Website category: university
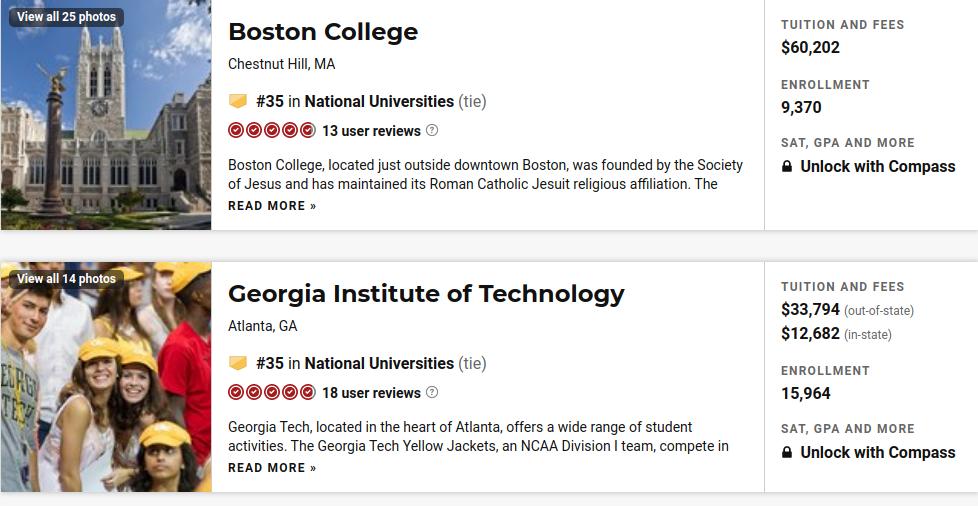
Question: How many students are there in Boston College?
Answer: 9,370

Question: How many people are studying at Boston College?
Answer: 9,370

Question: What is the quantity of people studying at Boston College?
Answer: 9,370

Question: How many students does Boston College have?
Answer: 9,370

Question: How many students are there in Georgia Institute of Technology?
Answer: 15,964

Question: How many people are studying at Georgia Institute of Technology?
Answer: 15,964

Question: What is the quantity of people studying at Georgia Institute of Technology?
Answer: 15,964

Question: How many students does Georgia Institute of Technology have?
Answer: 15,964

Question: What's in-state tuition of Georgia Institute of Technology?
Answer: $12,682

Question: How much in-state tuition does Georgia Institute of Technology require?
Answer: $12,682

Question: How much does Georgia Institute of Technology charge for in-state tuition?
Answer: $12,682

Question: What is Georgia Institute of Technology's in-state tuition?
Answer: $12,682

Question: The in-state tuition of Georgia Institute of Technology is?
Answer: $12,682

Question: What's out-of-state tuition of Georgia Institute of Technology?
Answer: $33,794

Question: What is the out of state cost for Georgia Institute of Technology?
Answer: $33,794

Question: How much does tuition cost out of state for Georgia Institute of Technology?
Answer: $33,794

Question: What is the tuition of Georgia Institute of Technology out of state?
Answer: $33,794

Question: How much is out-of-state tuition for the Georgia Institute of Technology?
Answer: $33,794

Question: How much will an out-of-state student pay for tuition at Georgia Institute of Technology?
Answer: $33,794

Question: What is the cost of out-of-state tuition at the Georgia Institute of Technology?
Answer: $33,794

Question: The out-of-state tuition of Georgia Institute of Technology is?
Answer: $33,794

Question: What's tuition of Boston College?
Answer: $60,202

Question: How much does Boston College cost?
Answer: $60,202

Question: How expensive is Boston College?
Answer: $60,202

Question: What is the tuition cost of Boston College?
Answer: $60,202

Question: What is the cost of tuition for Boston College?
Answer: $60,202

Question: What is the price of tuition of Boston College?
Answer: $60,202

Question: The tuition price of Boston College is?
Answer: $60,202

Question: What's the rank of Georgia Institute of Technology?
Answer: #35

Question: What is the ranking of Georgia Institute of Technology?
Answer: #35

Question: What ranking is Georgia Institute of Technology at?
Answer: #35

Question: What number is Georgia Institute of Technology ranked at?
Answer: #35

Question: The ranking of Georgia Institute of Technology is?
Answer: #35

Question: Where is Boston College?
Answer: Chestnut Hill, MA

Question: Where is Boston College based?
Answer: Chestnut Hill, MA

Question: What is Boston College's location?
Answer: Chestnut Hill, MA

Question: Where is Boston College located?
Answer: Chestnut Hill, MA

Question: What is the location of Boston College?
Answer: Chestnut Hill, MA

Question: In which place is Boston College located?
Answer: Chestnut Hill, MA

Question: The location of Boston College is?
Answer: Chestnut Hill, MA

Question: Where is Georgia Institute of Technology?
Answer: Atlanta, GA

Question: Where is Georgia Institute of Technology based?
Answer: Atlanta, GA

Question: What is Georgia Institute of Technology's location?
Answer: Atlanta, GA

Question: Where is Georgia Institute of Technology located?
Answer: Atlanta, GA

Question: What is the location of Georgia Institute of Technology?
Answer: Atlanta, GA

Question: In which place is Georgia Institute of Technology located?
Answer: Atlanta, GA

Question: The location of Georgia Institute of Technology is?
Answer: Atlanta, GA

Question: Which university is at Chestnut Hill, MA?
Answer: Boston College

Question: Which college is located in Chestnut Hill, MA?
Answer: Boston College

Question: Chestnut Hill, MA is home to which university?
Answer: Boston College

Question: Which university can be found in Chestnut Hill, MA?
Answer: Boston College

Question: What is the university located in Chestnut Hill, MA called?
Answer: Boston College

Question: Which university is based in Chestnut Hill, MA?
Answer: Boston College

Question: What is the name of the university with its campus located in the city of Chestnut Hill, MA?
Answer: Boston College

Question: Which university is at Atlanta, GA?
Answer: Georgia Institute of Technology

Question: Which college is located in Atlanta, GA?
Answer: Georgia Institute of Technology

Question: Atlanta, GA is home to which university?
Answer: Georgia Institute of Technology

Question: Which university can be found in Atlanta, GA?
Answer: Georgia Institute of Technology

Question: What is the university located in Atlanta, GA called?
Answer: Georgia Institute of Technology

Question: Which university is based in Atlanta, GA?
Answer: Georgia Institute of Technology

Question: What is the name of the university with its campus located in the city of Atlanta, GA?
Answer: Georgia Institute of Technology